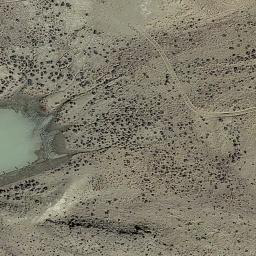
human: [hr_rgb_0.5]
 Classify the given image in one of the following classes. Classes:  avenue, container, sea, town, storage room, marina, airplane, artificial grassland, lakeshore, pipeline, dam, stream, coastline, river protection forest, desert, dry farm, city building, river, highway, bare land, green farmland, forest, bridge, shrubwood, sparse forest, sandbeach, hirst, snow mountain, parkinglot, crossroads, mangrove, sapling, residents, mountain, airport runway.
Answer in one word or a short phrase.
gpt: bare land